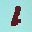
Label: 1